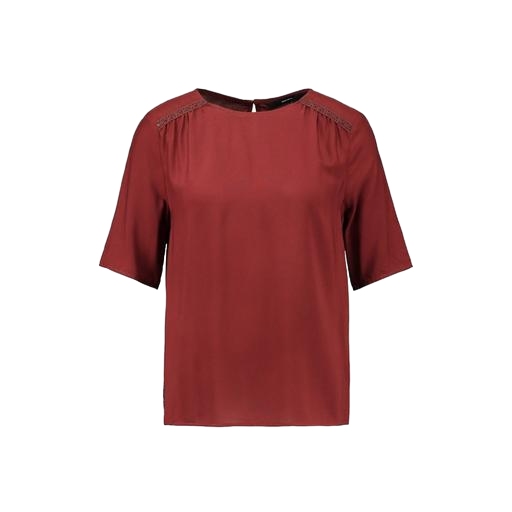
short-sleeve top only macy, short-sleeved blouse, short-sleeve blouse, white background